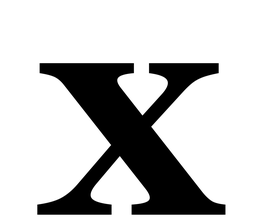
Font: LibreCaslonText_Bold